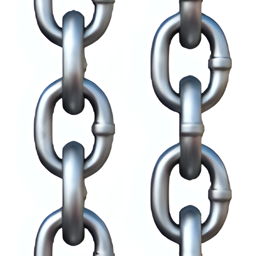
Name: chains
Emoji: ⛓
Group: Objects
Sub-group: tool